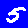
Digit: 5